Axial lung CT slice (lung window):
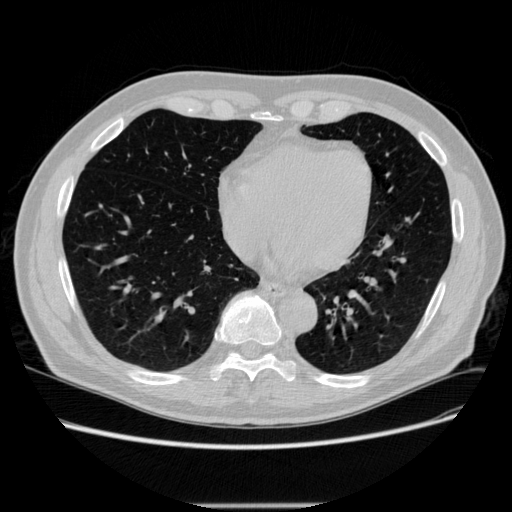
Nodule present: no